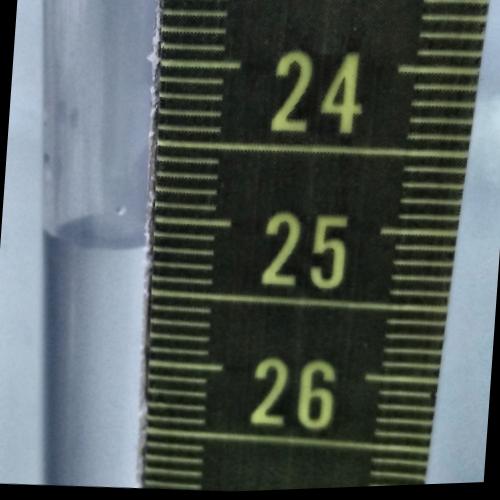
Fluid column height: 25.2 cm